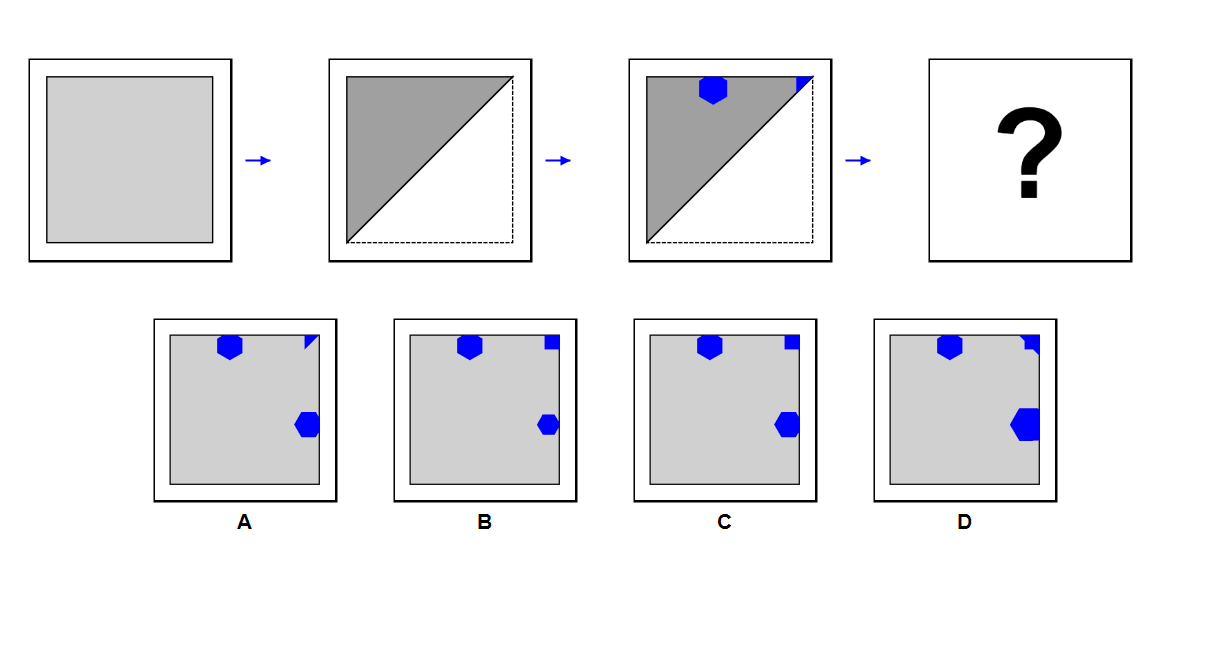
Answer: C